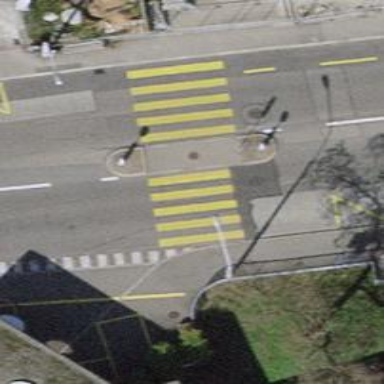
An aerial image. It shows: Uncontrolled zebra crossing with pedestrian island.